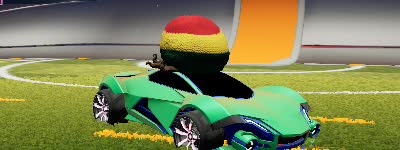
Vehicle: werewolf